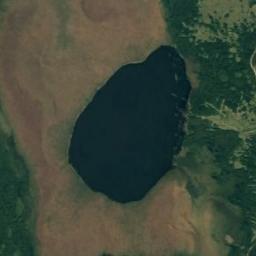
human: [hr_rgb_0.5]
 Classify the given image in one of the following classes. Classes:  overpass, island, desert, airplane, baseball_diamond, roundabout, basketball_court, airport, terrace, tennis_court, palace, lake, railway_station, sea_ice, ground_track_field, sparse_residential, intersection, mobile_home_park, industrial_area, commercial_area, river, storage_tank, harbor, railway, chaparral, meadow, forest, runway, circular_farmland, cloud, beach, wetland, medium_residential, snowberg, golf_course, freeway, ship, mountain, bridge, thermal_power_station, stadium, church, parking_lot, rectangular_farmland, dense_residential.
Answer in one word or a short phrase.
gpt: lake